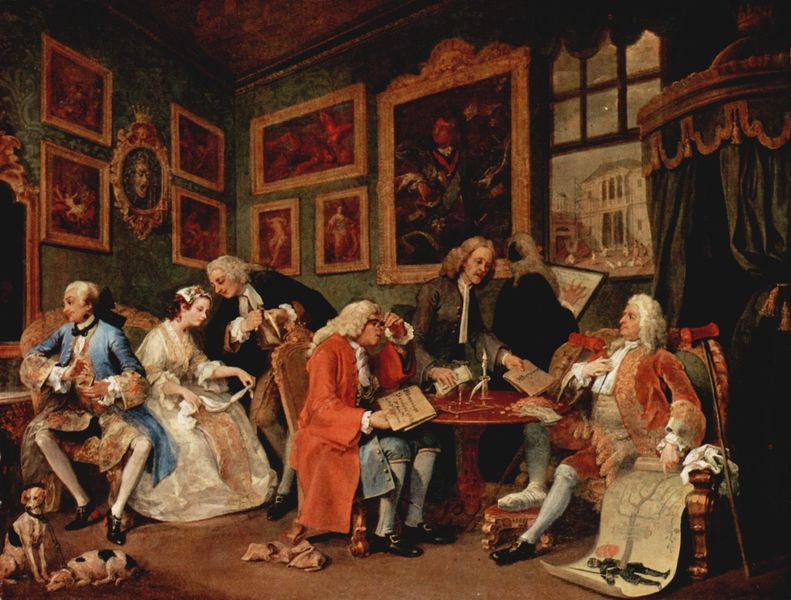
Titel: Der Ehevertrag
Künstler: William Hogarth
Standort: London
Institution: National Gallery
Schlagwörter: baum, blau, gemälde, gruppe, himmel, mann, weiß, bäume, fluss, frauen, grün, menschen, sitzen, stadt, braun, elegant, fenster, frankreich, frau, frisur, grau, haar, kleid, licht, männer, raum, reden, schwarz, stuhl, stühle, szene, tisch, zeichnung, zimmer, ölbild, ausblick, dame, haus, hund, hunde, rot, tiere, tuch, wiese, beige, gesellschaft, gespräch, herren, leute, malerei, rock, bart, wand, architektur, barock, rahmen, gelehrte, goldrahmen, gruppenbildnis, gruppenporträt, porträt, spiegel, vorhang, kirche, boden, gold, interieur, mantel, sessel, stoffe, adel, decke, eltern, rokkoko, england, rokoko, genre, stock, perücke, bilder, bücher, sofa, ecke, ansicht, unterhaltung, gehstock, röcke, schuhe, stab, hosen, moderne, abstrakt, dächer, dunkelgrün, hof, hocker, schemel, könig, braut, salon, tapete, wohnung, karten, handarbeit, lesen, kerze, ramen, tischchen, quaste, socken, galerie, ortschaft, strümpfe, buch, palast, jungfrau, zeitung, brille, schriften, denker, flüstern, mäntel, gruppenbild, vertrag, fürst, politiker, entspannt, kerzenständer, taschentuch, landschaftsbild, medusa, baldachin, höfisch, kniebundhose, kniestrümpfe, könige, balu, kniebundhosen, usa, studieren, samtvorhang, gips, perücken, tisc, gespräche, kniebund, fot, gesellig, himmelbett, dokument, perrücke, zeichnungen, perrücken, wandbespannung, maänner, ölbilder, weisse, berater, beratung, william, krücken, bräutigam, fürsten, tuscheln, stammbaum, tapeten, genealogie, väter, schoßhündchen, hogarth, porno, entspannen, william hogarth, männer frauen, gipsfuß, marriage, blauer rock, tupees, stürhle, zimmer menschen frau, tleidung, altherrn, usfkwef, barrack